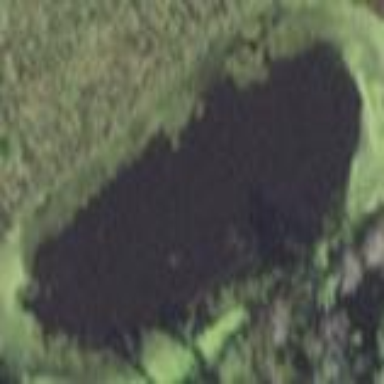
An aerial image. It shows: Pond with natural water.